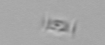
Label: Bacillariophyceae_morphotype1